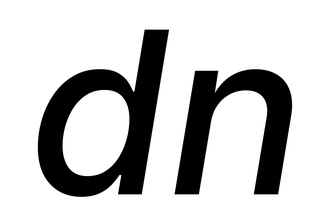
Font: Inter-Italic_Medium_Italic